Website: lowes
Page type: receipt
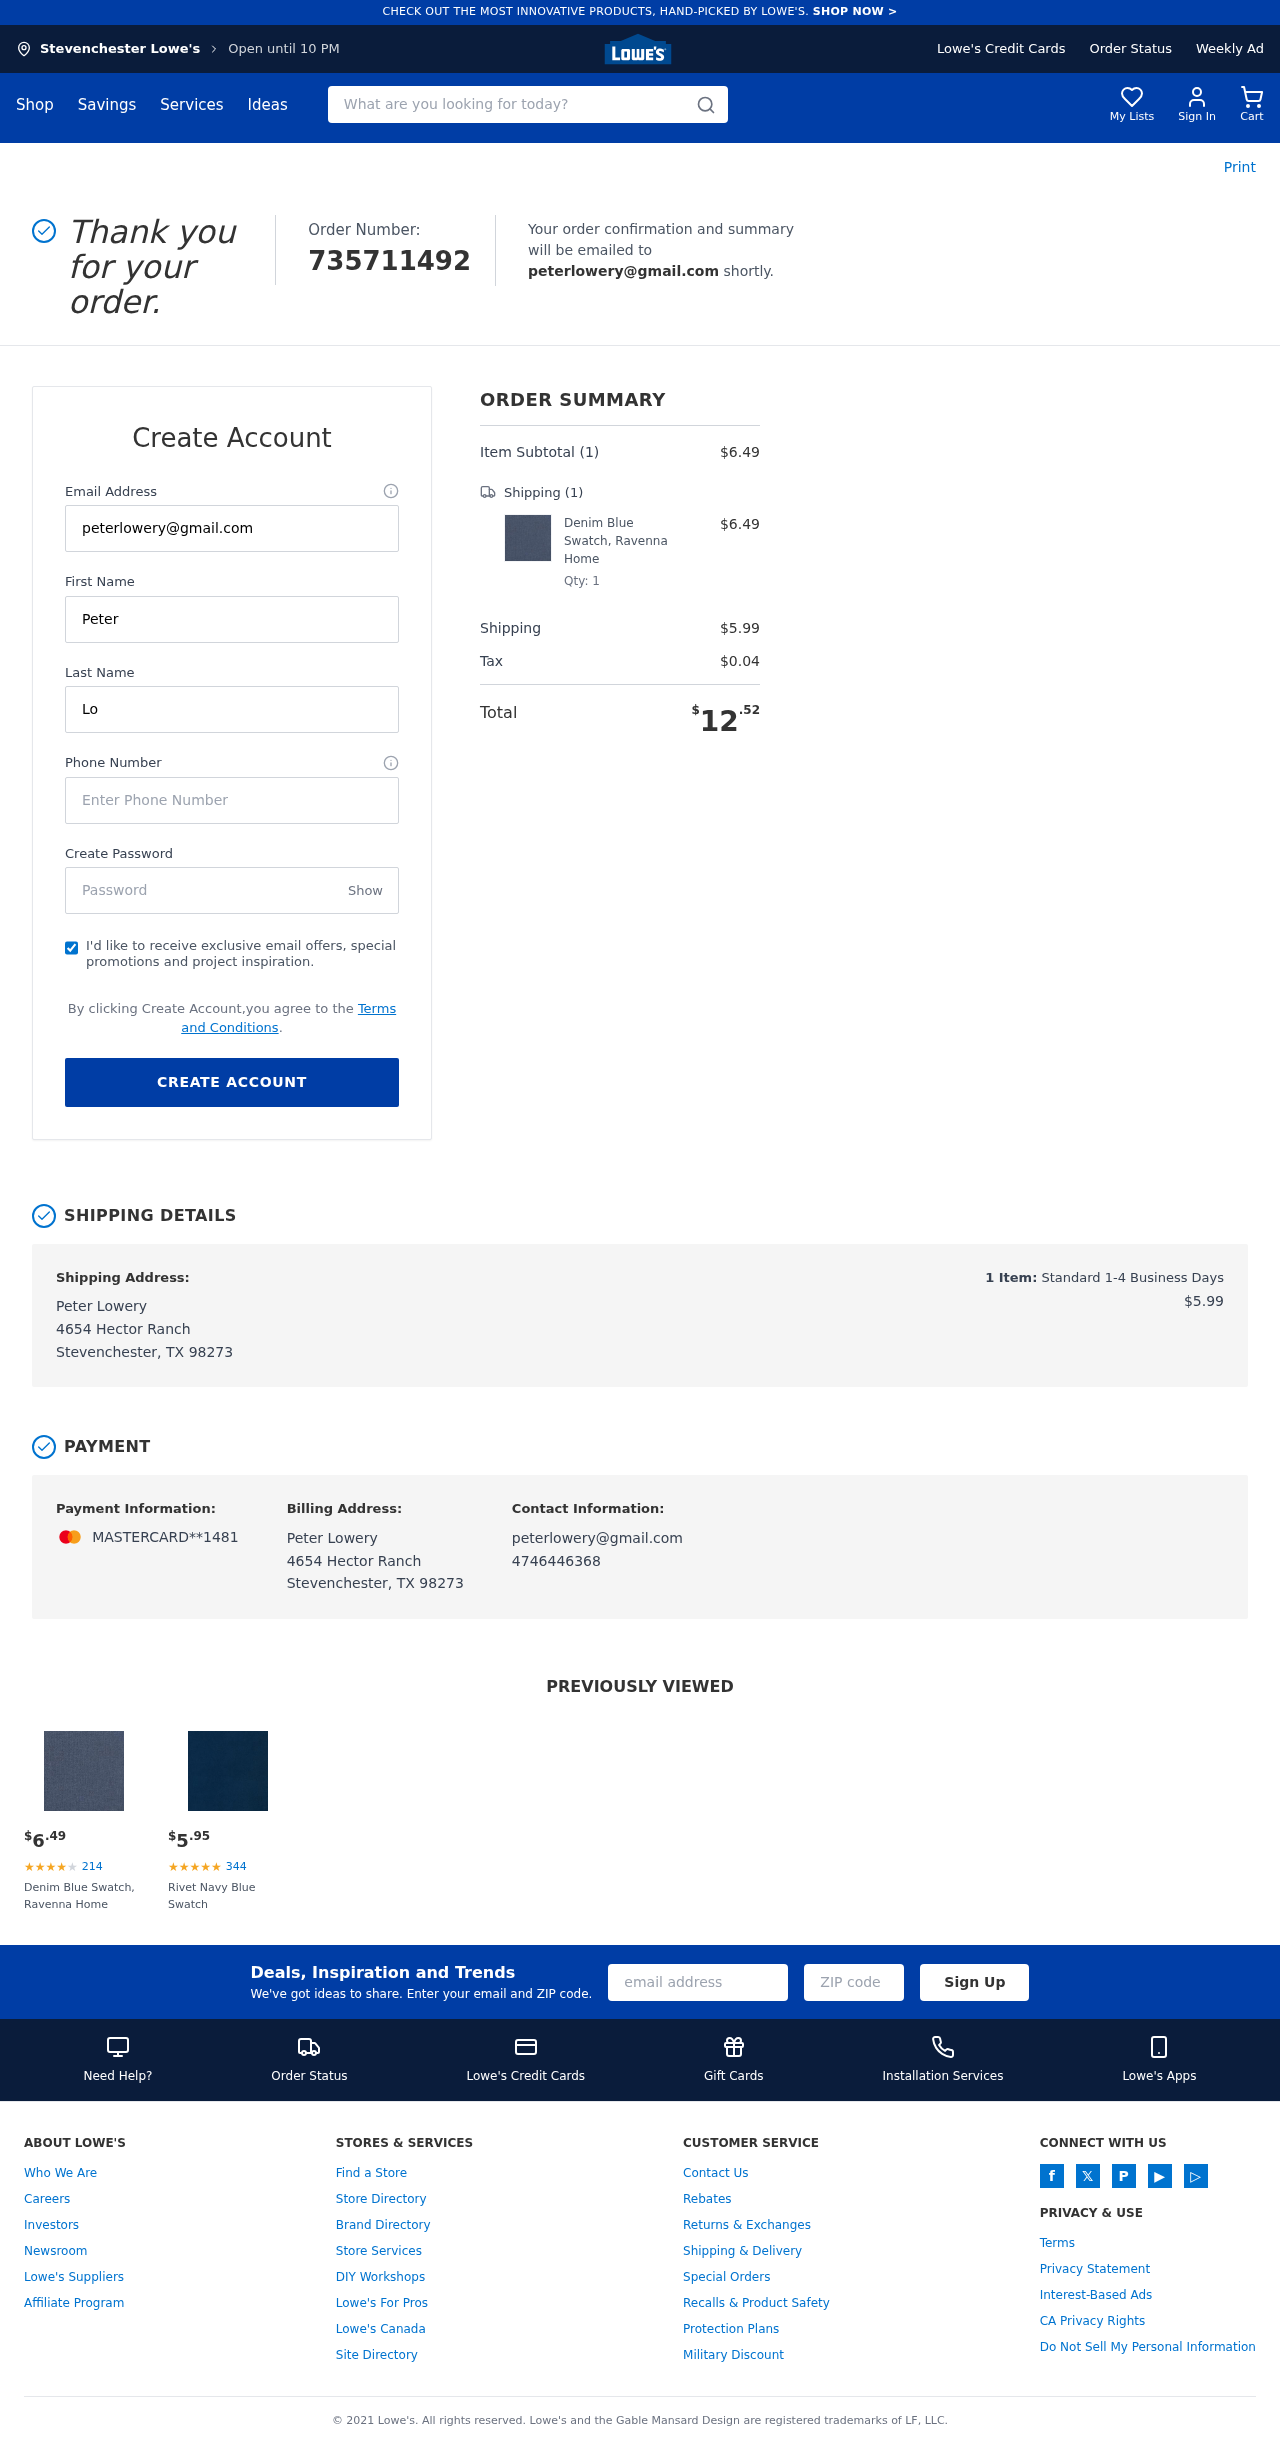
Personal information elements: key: PII_CARD_LAST4
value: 1481
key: PII_CARD_TYPE
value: MASTERCARD
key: PII_CITY
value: Stevenchester
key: PII_EMAIL
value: peterlowery@gmail.com
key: PII_FULLNAME
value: Peter Lowery
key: PII_PHONE
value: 4746446368
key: PII_STREET
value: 4654 Hector Ranch
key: PII_FIRSTNAME
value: Peter
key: PII_LASTNAME
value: Lowery
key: PII_CITY_STATE_ZIP
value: Stevenchester, TX 98273
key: PII_FULLNAME2
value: Peter Lowery
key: PII_FULLNAME3
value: Peter Lowery
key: PII_FIRSTNAME2
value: Peter
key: PII_FIRSTNAME3
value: Peter
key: PII_LASTNAME2
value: Lowery
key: PII_LASTNAME3
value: Lowery
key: PII_FIRSTNAME_DERIVED
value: Peter
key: PII_LASTNAME_DERIVED
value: Lowery
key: PII_FULLNAME_DERIVED
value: Peter Lowery
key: PII_NAME_FULL_DERIVED
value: Peter Lowery
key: PII_STREET2
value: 4654 Hector Ranch
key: PII_CITY_STATE_ZIP2
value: Stevenchester, TX 98273
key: PII_EMAIL2
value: peterlowery@gmail.com
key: PII_EMAIL3
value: peterlowery@gmail.com
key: PII_PHONE_LINE
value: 6368
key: PII_PHONE_SUFFIX
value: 6368
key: PII_PHONE2
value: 4746446368
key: PII_PHONE3
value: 4746446368
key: PII_PHONE_NUMERIC
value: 4746446368
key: PII_PHONE_LINE_NUMERIC
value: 6368
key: PII_PHONE_SUFFIX_NUMERIC
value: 6368
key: PII_PHONE2_NUMERIC
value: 4746446368
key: PII_PHONE3_NUMERIC
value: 4746446368
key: PII_PHONE_DIGITS
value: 4746446368
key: PII_PHONE_LAST4
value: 6368
Product elements: key: PRODUCT1_NAME
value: Denim Blue Swatch, Ravenna Home
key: PRODUCT1_PRICE
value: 6.49
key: PRODUCT1_QUANTITY
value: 1
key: PRODUCT2_NAME
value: Rivet Navy Blue Swatch
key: PRODUCT2_NUM_RATINGS
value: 344
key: PRODUCT2_PRICE
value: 5.95
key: PRODUCT1_PRICE2
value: $6.49
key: PRODUCT1_RATING2
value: ★
★
★
★
★
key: PRODUCT1_NUM_RATINGS2
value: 214
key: PRODUCT1_NAME2
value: Denim Blue Swatch, Ravenna Home
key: PRODUCT2_RATING
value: ★
★
★
★
★
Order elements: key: ORDER_ID
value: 735711492
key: ORDER_NUM_ITEMS
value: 1
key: ORDER_SUBTOTAL
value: $6.49
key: ORDER_NUM_ITEMS2
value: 1
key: ORDER_SHIPPING_COST
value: $5.99
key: ORDER_TAX
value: $0.04
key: ORDER_TOTAL
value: $12.52
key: ORDER_NUM_ITEMS3
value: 1
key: ORDER_SHIPPING_COST2
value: $5.99
Search elements: key: HEADER_SEARCH
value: What are you looking for today?